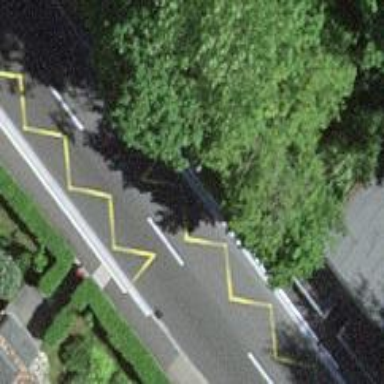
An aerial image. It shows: Bus stop with designated public transport stop position.